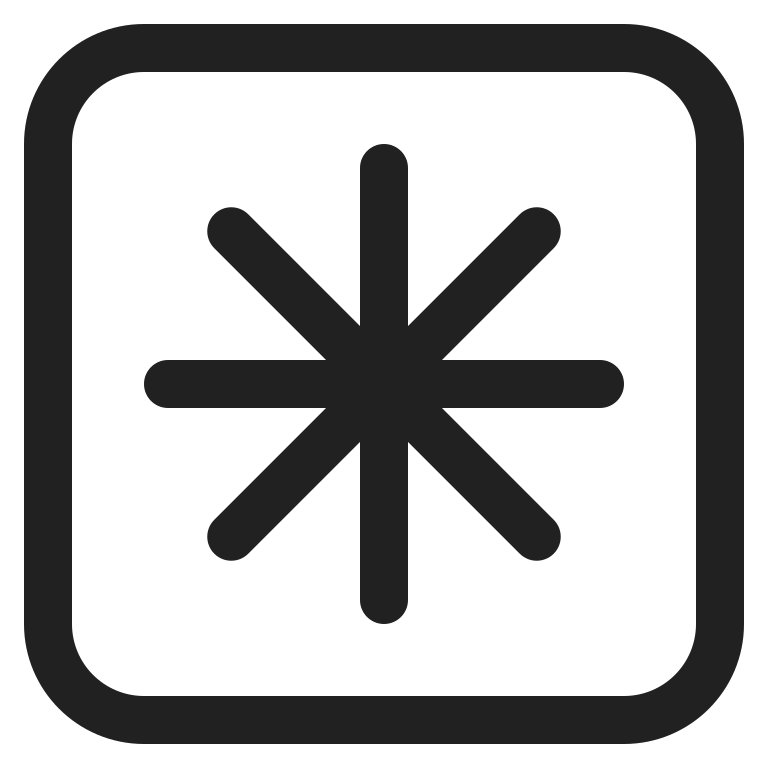
eight spoked asterisk high contrast